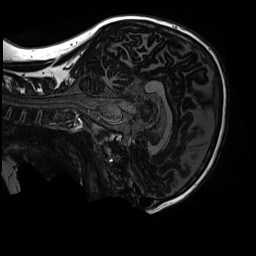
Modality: MP2RAGE
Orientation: sagittal
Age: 12
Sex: male
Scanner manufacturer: siemens
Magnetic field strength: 3 T
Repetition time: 4 s
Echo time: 0.00303 s